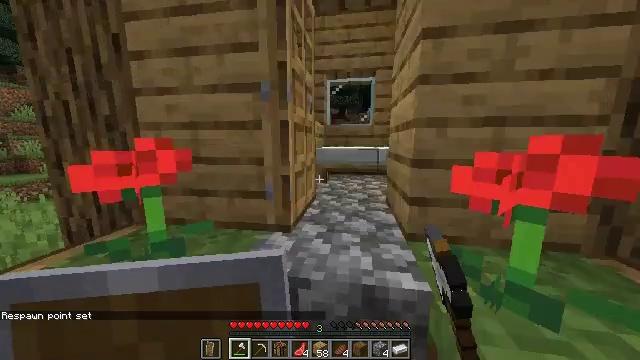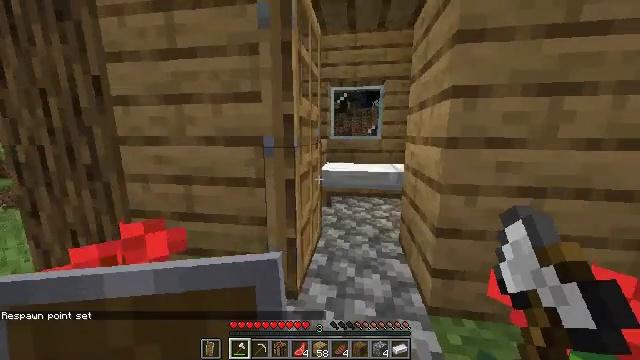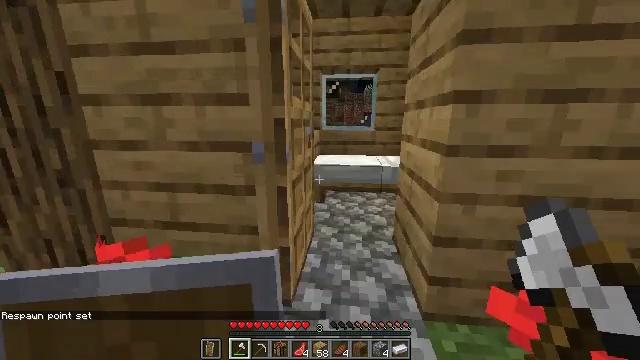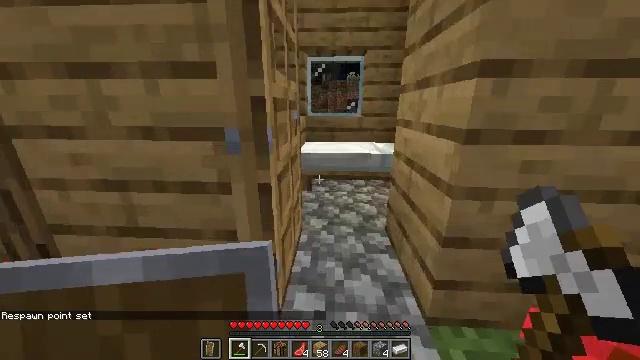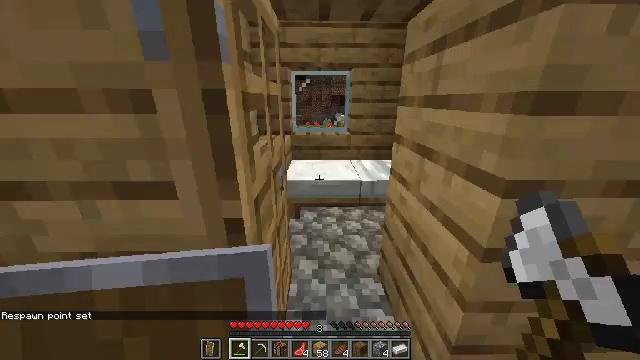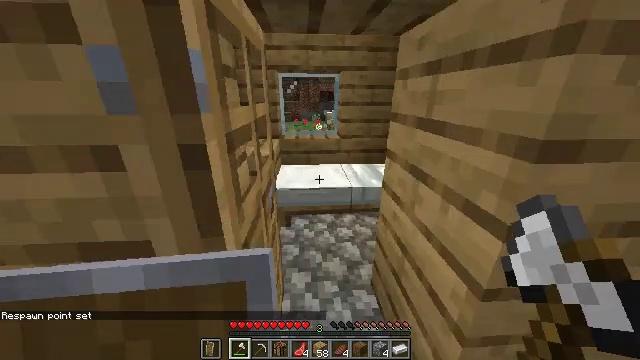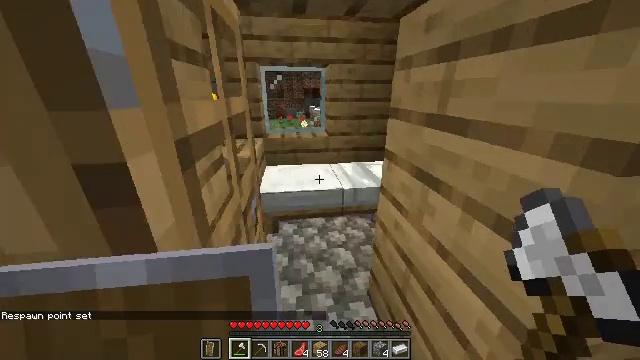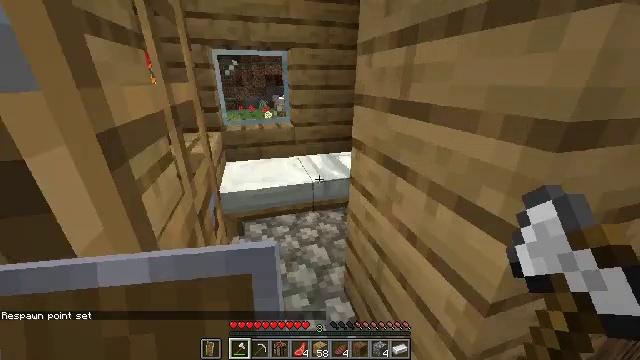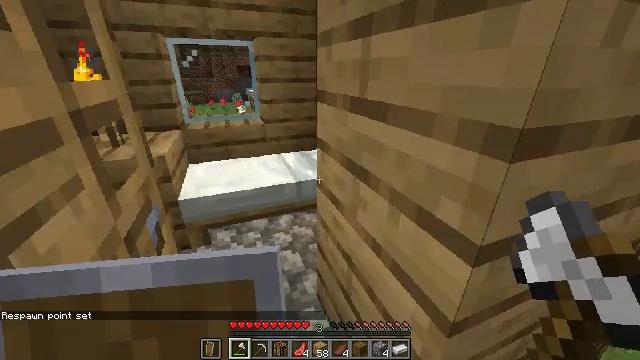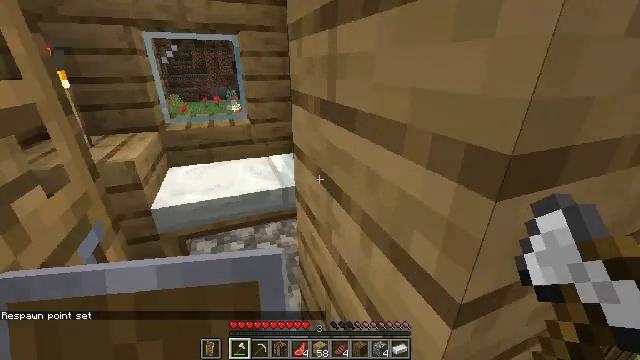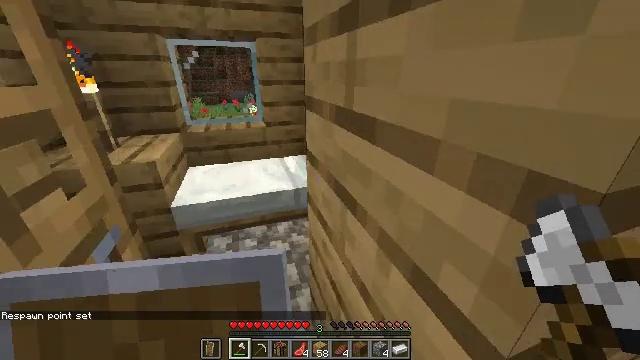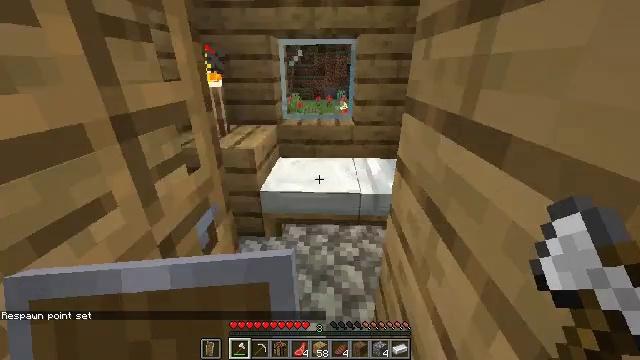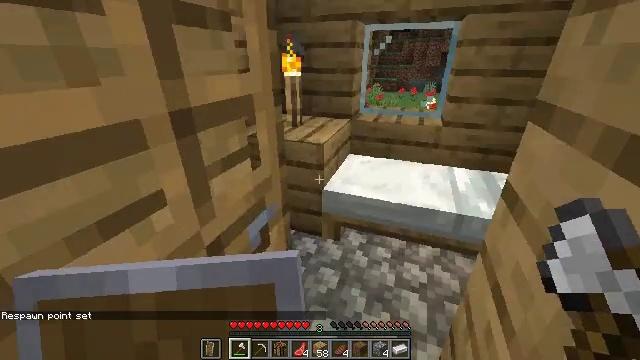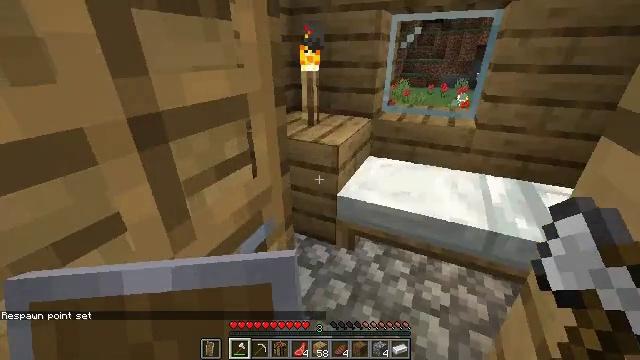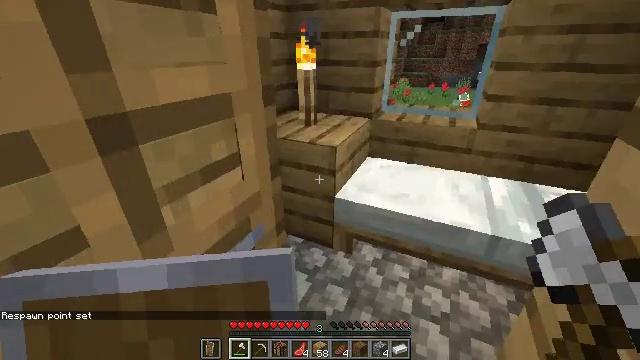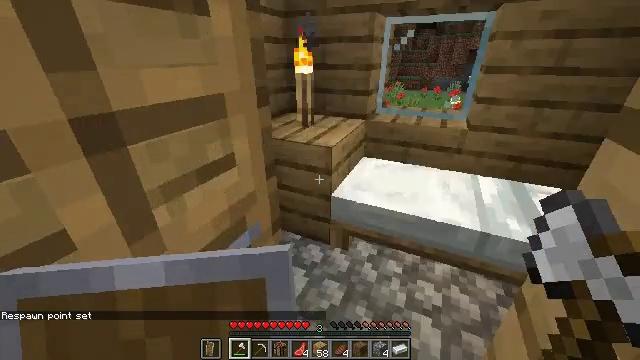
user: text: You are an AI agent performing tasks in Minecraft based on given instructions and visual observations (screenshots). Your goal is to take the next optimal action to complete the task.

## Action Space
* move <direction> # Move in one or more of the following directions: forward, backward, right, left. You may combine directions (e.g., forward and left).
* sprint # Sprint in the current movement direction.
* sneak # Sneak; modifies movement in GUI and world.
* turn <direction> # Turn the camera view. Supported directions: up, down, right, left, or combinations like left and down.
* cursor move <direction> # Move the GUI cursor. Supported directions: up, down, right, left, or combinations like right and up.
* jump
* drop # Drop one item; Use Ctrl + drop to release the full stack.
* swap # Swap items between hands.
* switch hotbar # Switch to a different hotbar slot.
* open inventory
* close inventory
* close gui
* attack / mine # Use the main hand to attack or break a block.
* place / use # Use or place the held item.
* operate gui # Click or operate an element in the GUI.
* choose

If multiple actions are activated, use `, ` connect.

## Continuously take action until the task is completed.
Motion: motion action
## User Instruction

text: Attack the composter to add it to your inventory.
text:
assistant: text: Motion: move forward, sprint
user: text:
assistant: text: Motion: move forward, sprint, turn right and down
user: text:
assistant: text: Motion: move forward, sprint, turn right and down
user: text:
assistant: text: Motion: move forward, sprint, turn right and down
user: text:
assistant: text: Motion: move forward, sprint, turn right and down
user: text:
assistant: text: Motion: move forward, sprint, turn right
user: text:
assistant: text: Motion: move forward, sprint, turn right and down
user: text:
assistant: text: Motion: move forward and move right, sprint, turn right
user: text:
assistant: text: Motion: move forward and move right, sprint
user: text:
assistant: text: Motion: move forward and move right, turn left
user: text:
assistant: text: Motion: move forward and move right, turn left
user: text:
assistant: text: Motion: move forward and move right, turn left and down
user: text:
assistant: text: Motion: turn left
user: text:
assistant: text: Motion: no_op
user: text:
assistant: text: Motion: no_op
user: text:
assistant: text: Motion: turn right and down
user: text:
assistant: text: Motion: move forward, turn right
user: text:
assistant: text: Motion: move forward, turn right
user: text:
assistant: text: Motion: move forward, sprint, turn right
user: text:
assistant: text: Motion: move forward, sprint
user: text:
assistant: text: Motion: move forward, sprint
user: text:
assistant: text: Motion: move forward, sprint
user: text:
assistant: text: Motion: move forward, sprint
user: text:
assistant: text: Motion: move forward, sprint
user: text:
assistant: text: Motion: move forward, sprint, turn left and up
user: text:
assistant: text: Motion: move forward, sprint, turn left and up
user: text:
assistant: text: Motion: move forward, sprint, turn left and up
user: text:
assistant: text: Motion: move forward, sprint, turn left and up
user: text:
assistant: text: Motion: move forward, sprint, turn left and up, jump
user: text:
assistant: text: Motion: move forward, sprint, turn left and up, jump